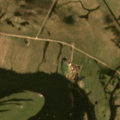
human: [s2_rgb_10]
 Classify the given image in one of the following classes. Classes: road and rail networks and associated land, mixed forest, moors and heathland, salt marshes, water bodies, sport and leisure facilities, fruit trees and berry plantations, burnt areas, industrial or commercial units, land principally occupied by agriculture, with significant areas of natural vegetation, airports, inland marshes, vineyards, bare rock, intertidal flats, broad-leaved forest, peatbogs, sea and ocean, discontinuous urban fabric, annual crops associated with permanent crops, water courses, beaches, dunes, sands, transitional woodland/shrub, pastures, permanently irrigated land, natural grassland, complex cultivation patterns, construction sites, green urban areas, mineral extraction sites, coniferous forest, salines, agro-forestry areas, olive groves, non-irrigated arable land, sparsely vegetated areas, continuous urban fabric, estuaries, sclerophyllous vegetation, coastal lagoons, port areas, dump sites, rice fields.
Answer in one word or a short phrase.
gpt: pastures, land principally occupied by agriculture, with significant areas of natural vegetation, water bodies